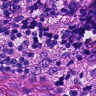
Metastatic tissue present: yes